Question: 'self.viewA' is 'QListView' and it gets populated via its 'QAbstractTableModel' object-instance. 'QAbstractTableModel' object-instance gets its data from a globally declared 'items' list variable. Later 'items' data-list-variable gets modified (data added). On a such data-list-variable change I want to trigger an 'QAbstractTableModel' so it goes ahead and updates 'QListView' with the new items. So far the only way I am aware of to trigger 'QAbstractTableModel' is to emit signal:
'''
myQListView.model().emit(QtCore.SIGNAL("dataChanged(QModelIndex,QModelIndex)"), QtCore.QModelIndex(), QtCore.QModelIndex())
'''
I've also tried:
'''
myQListView.model().reset()
'''
but that doesn't help. So the question is how to update QListView when data-variable used by QListView model gets modified?

'''
from PyQt4 import QtCore, QtGui
app=QtGui.QApplication(sys.argv)
items=['Item 0','Item 1','Item 2']
class ListModel(QtCore.QAbstractTableModel):
def __init__(self):
QtCore.QAbstractTableModel.__init__(self)
def rowCount(self, parent=QtCore.QModelIndex()):
return len(items)
def columnCount(self, parent=QtCore.QModelIndex()):
return 1
def data(self, index, role):
if not index.isValid() or not (0<=index.row()<len(items)): return QtCore.QVariant()
key=str(items[index.row()])
if role==QtCore.Qt.DisplayRole:
return key
class Window(QtGui.QWidget):
def __init__(self):
super(Window, self).__init__()
mainLayout=QtGui.QVBoxLayout()
self.setLayout(mainLayout)
model=ListModel()
self.viewA=QtGui.QListView()
self.viewA.setModel(model)
button=QtGui.QPushButton('Add Item')
button.clicked.connect(self.onClick)
mainLayout.addWidget(self.viewA)
mainLayout.addWidget(button)
self.show()
def onClick(self, index):
items.append('Item %s'%len(items))
self.viewA.model().emit(QtCore.SIGNAL("dataChanged(QModelIndex,QModelIndex)"), QtCore.QModelIndex(), QtCore.QModelIndex())
# self.viewA.model().reset()
window=Window()
sys.exit(app.exec_())
'''
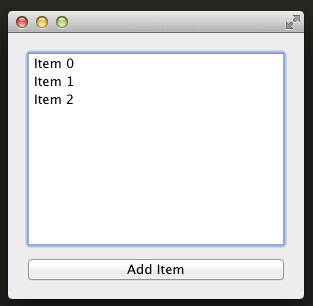
Answer: There are 2 approaches one of which should be implemented every time you use Model-View.
- 'items''ListModel''ListModel''QAbstractItemModel''insertRow''setData'- 'insertRows''beginInsertRows''items''endInsertRows'- 'removeRows'- 'setData''dataChanged'- 'appendData'
Here is a theory: <URL>
This approach requires more code, but it's more reliable and extendable.
- 'QObject''items''itemAboutToBeAdded''itemAdded''itemAboutToBeRemoved''itemRemoved''itemChanged'- 'beginInsertRows''endInsertRows''beginRemoveRows''endRemoveRows''emit dataChanged'
Why these two approaches? Because model should be syncronized with the data. If you can modify the data outside the model you can get a lot of problems.